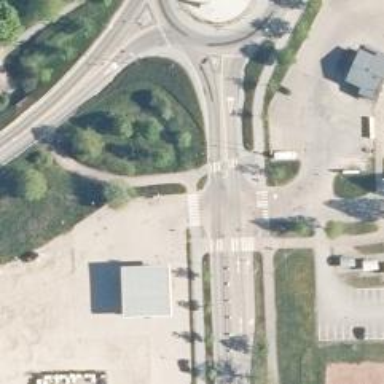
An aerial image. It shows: Asphalt cycleway featuring zebra crossing. The crossing is uncontrolled.